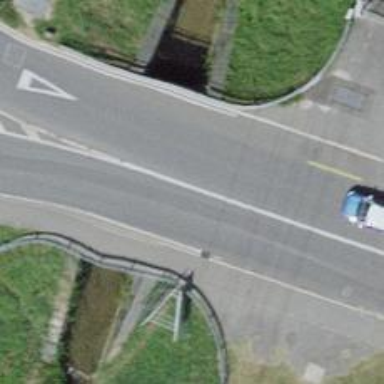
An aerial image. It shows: Secondary road bridge with asphalt surface and designated cycle lane.